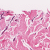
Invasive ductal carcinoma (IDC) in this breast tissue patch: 0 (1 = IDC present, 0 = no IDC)